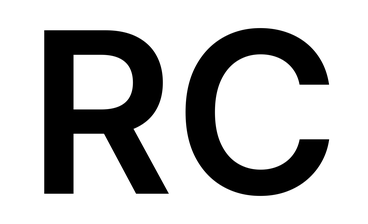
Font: Inter_SemiBold